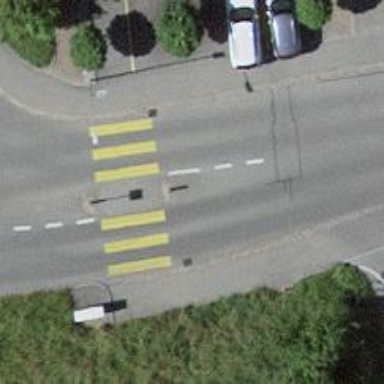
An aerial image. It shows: Uncontrolled zebra crossing with island. The crossing is marked with zebra stripes.